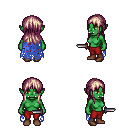
a pixel art fantasy rpg character, female body template, orc, green skin, blue tattered cape, red pants, white blonde unkempt hairstyle, brown shoes, dagger, four views (front, back, left, right), 2x2 character sprite sheet, small pixel art, hard edges, no anti-aliasing